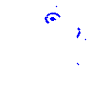
Particle: kaon